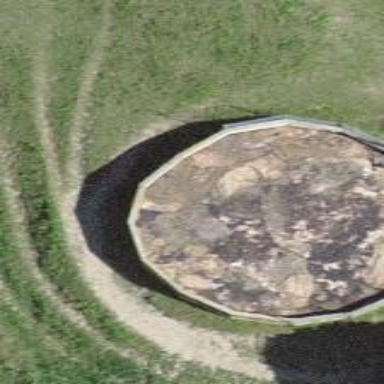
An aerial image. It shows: Silo.